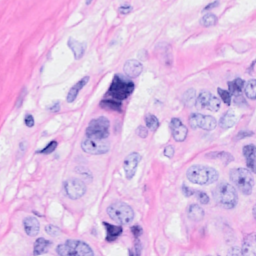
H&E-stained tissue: Breast